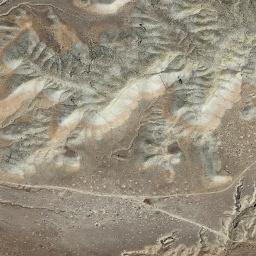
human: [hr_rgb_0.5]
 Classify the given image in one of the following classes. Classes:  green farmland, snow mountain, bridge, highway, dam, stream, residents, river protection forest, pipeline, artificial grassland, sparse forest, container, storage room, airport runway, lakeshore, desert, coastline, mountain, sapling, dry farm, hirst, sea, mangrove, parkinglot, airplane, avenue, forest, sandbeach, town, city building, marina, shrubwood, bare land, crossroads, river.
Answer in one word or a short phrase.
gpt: mountain